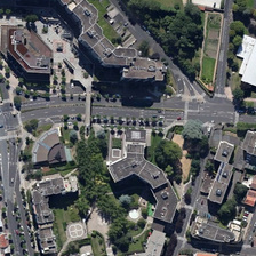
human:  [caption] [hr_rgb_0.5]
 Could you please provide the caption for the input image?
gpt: A relatively high standard residential area.

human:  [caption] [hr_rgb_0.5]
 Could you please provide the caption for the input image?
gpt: Relatively upscale residential areas.

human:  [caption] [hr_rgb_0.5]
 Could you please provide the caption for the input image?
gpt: A relatively high standard residential area.

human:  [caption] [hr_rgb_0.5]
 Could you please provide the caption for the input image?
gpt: this residential building design is not very neat .

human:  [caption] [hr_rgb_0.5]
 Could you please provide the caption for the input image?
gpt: this residential building design is not very neat .